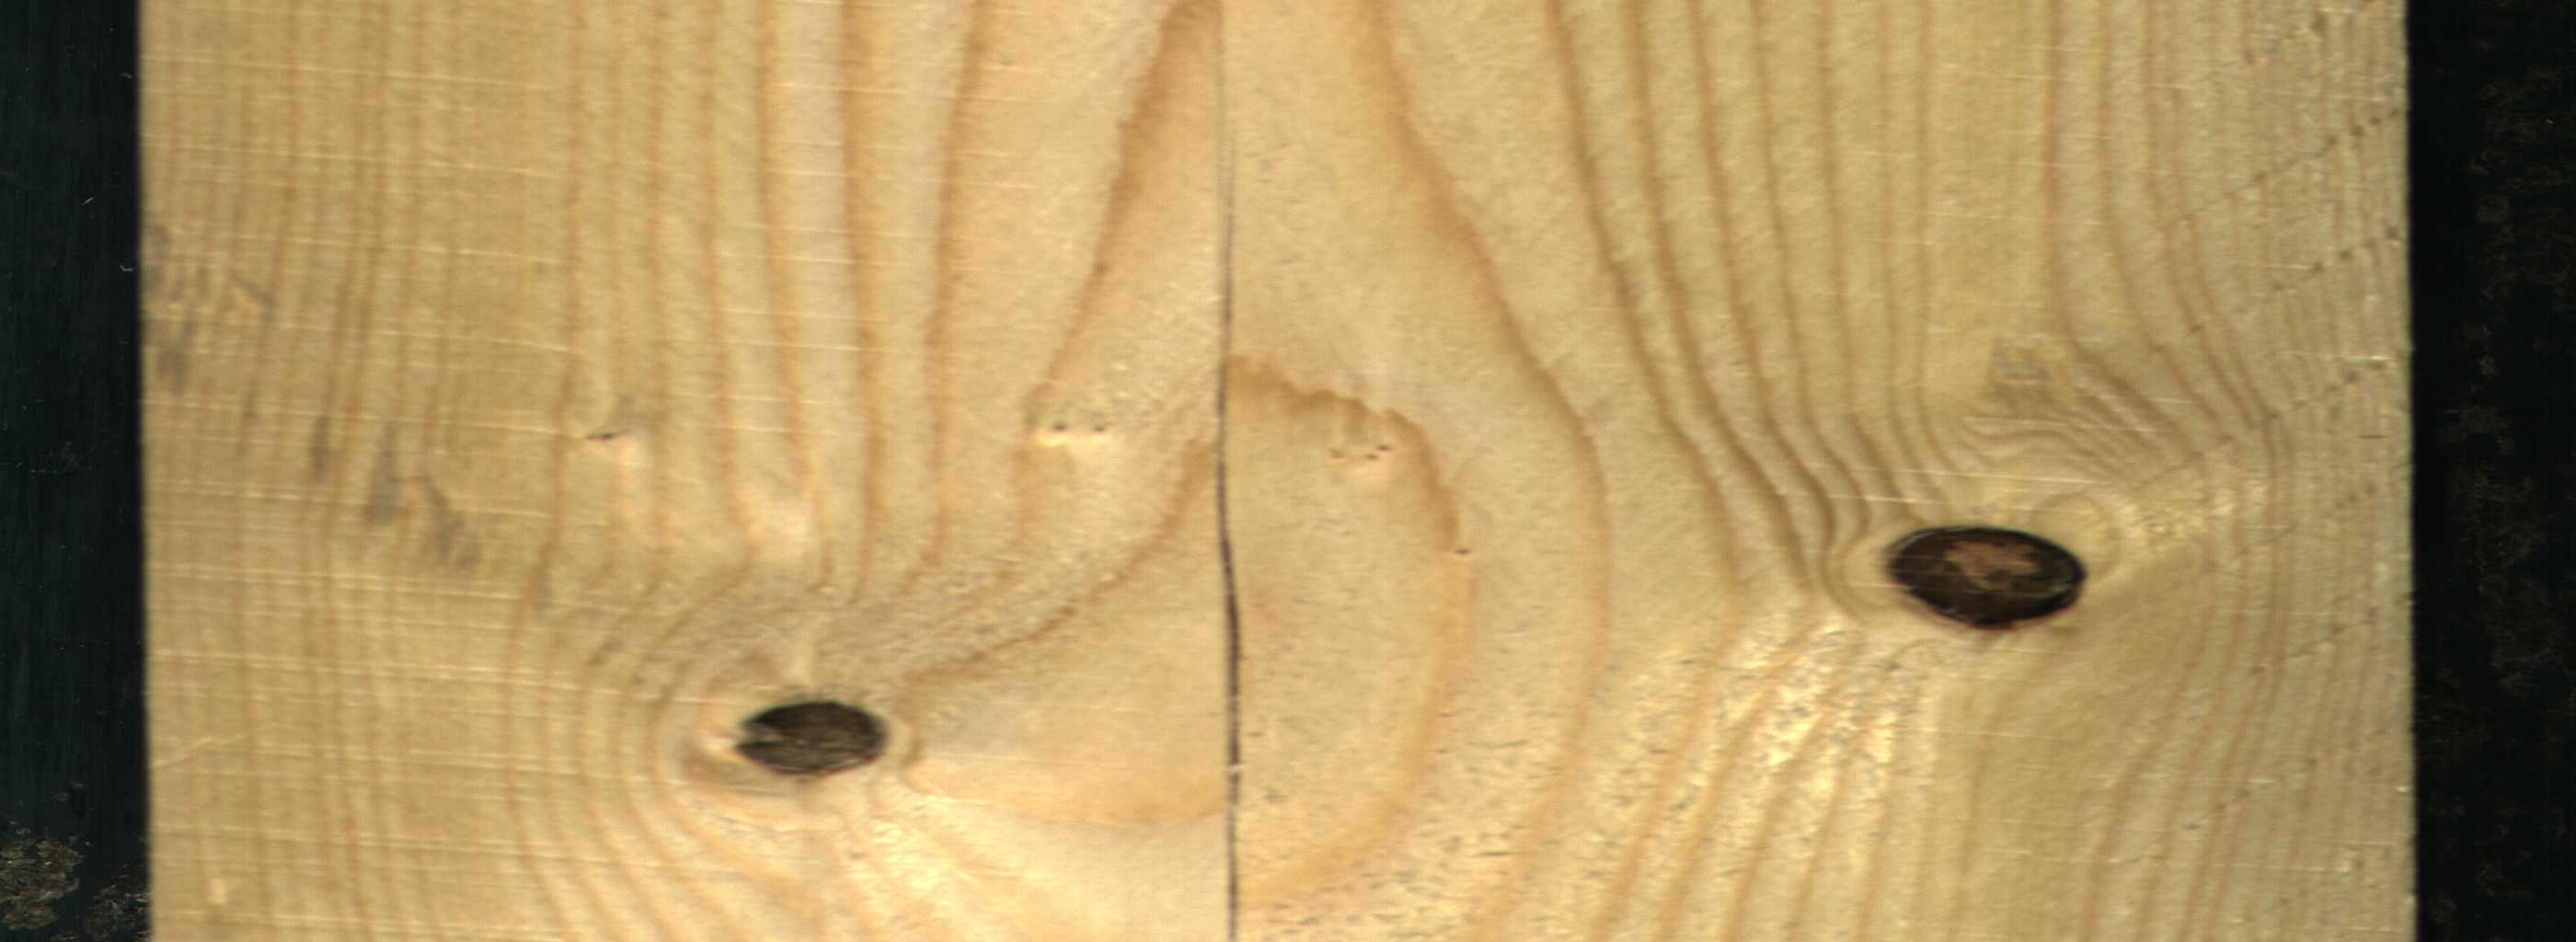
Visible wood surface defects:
Crack
Dead_Knot
Dead_Knot